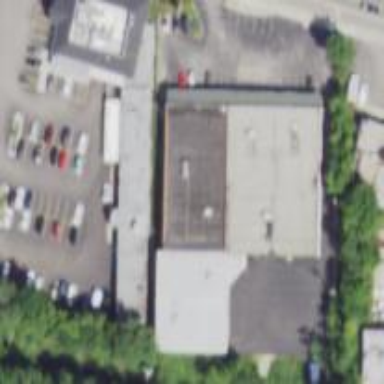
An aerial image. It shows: Commercial building.